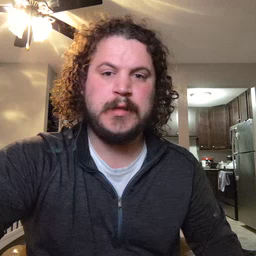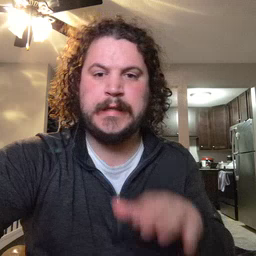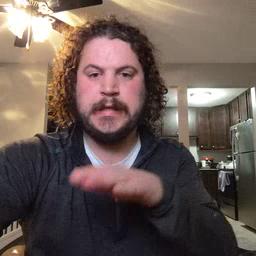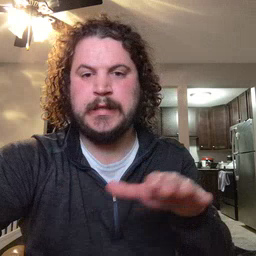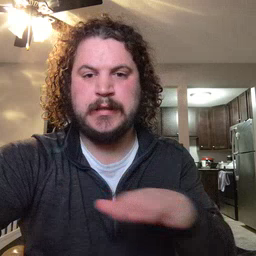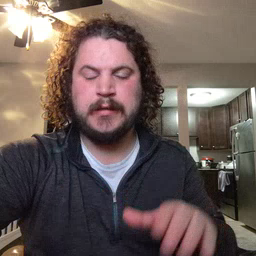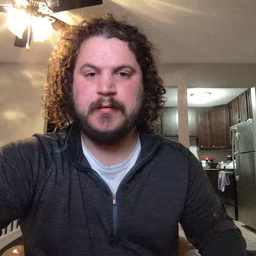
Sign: clean